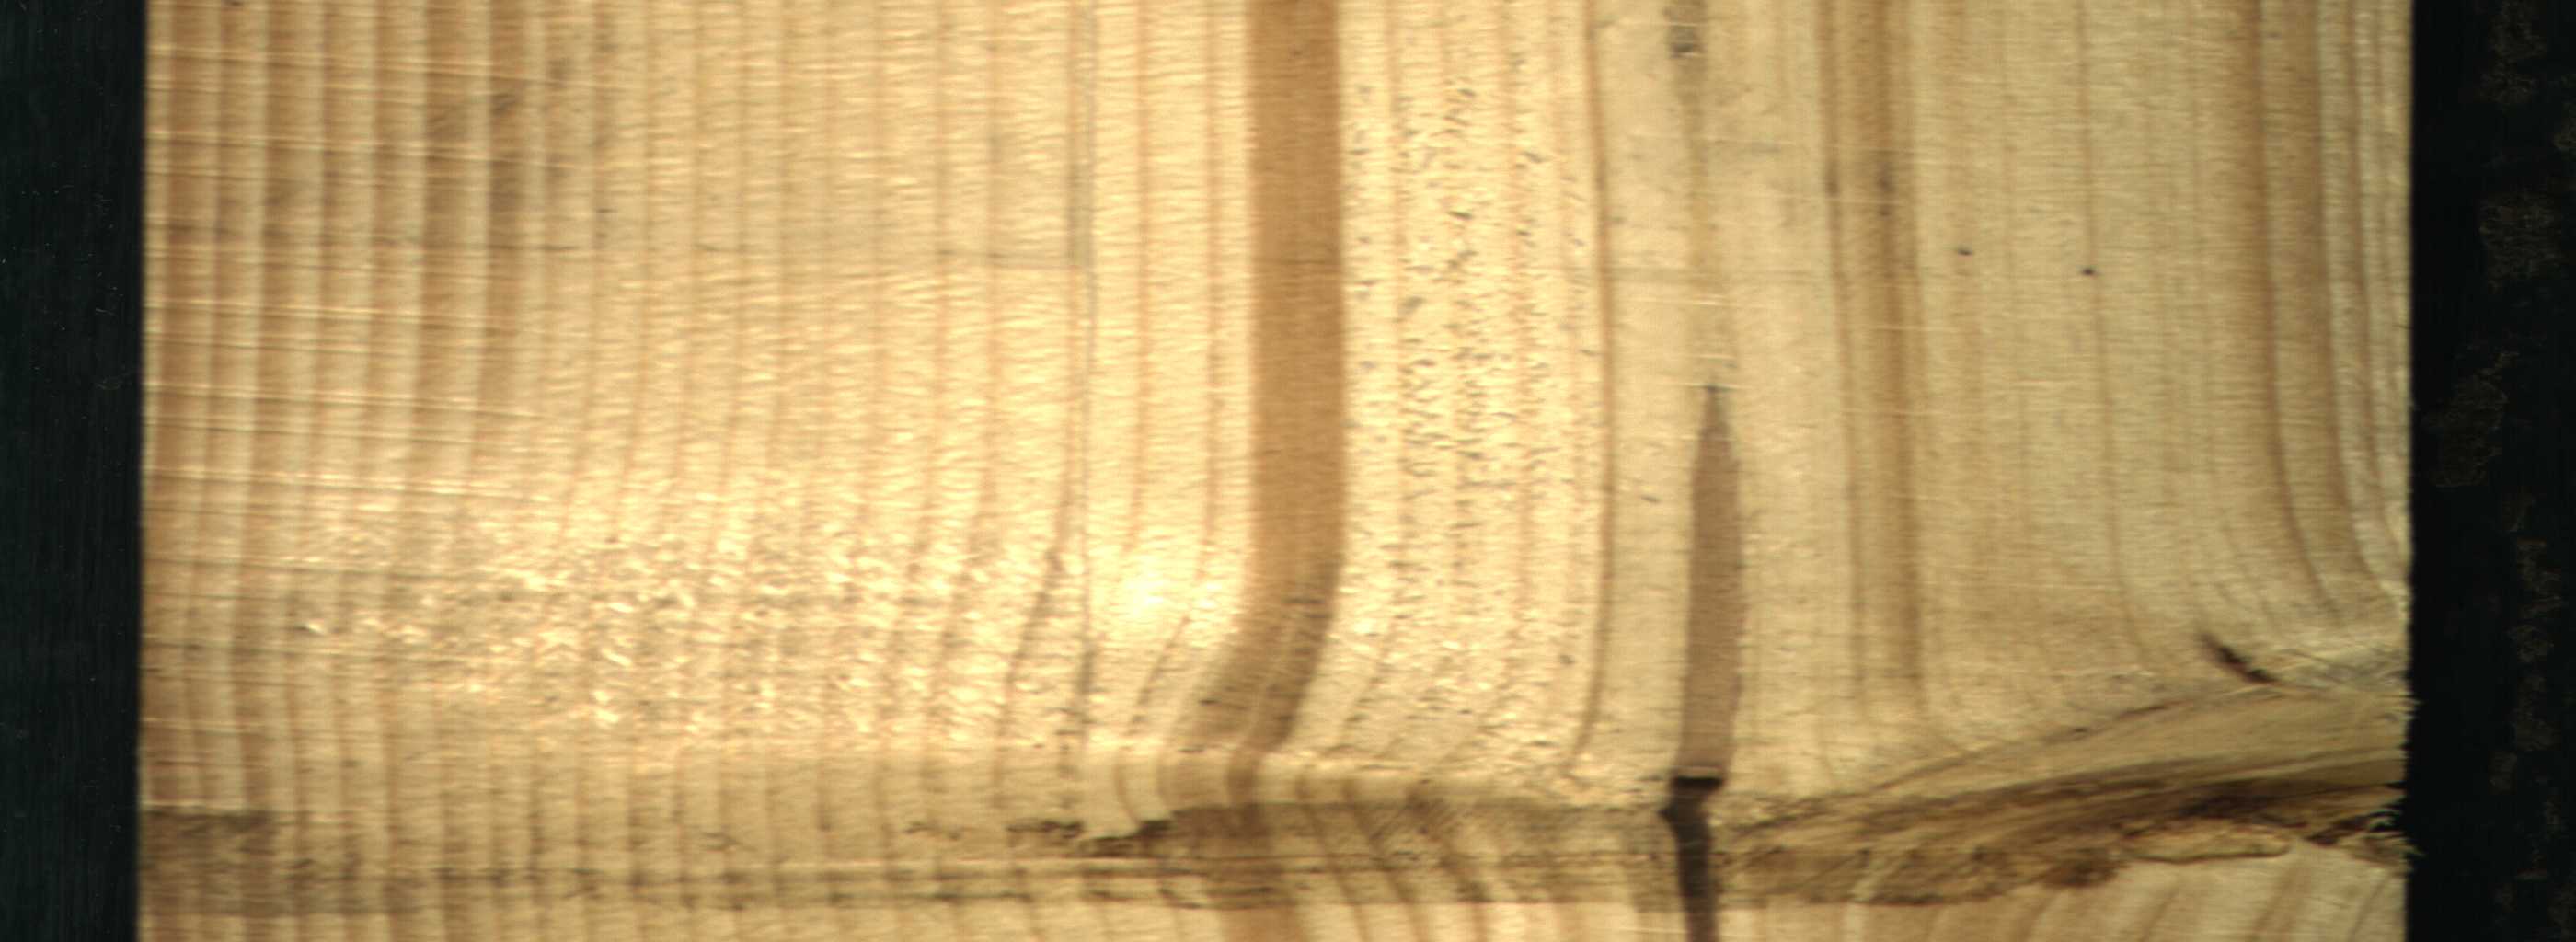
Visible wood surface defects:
resin
resin
Quartzity
Quartzity
Dead_Knot
Dead_Knot